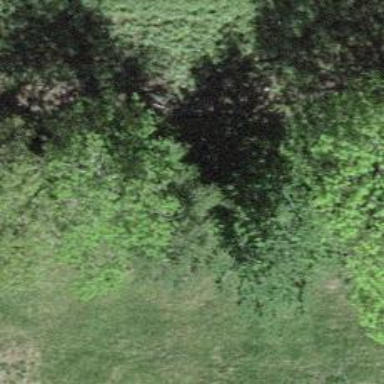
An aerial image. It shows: Deciduous tree with broadleaved leaves.